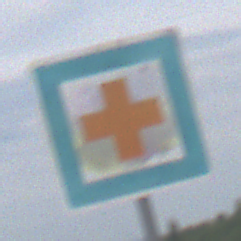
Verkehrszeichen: ErsteHilfe
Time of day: Midday
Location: Outdoor (RoadRail)
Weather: PartlyCloudy
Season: NotSpecified
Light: Natural